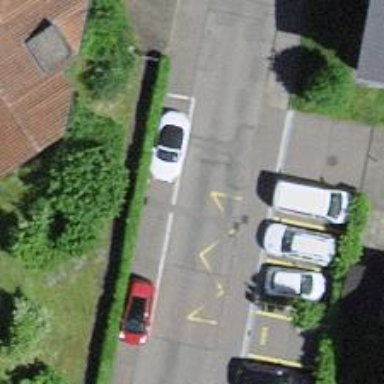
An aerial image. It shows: Bus stop equipped with public transport stop position.